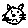
Label: cat